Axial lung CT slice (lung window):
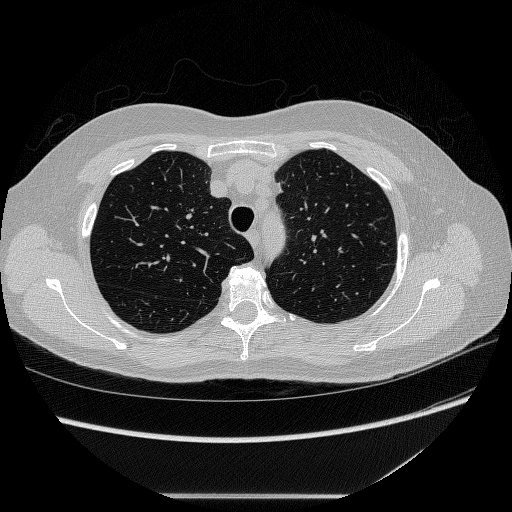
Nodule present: no